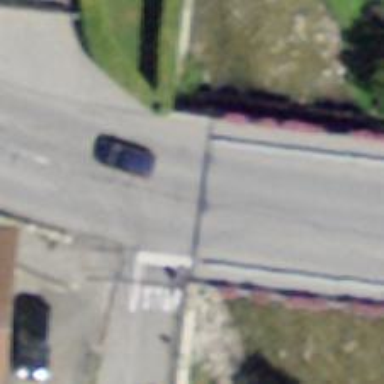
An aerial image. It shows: Secondary road with asphalt surface.